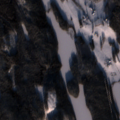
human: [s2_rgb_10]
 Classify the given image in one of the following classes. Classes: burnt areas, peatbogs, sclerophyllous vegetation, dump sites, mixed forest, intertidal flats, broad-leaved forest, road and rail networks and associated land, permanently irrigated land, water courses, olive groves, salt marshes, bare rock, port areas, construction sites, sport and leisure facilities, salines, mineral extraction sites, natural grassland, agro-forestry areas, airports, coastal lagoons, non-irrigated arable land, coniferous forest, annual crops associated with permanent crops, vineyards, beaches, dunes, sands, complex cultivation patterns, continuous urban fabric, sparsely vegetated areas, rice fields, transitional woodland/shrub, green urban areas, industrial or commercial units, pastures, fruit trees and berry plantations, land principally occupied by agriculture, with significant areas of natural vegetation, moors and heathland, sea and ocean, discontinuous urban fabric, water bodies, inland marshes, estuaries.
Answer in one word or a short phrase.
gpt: non-irrigated arable land, coniferous forest, mixed forest